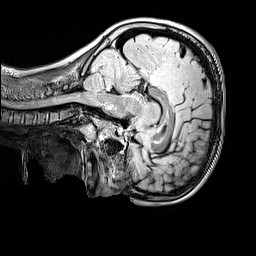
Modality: FLAIR
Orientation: sagittal
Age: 9
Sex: male
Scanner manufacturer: siemens
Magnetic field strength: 3 T
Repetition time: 5 s
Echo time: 0.388 s